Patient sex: F
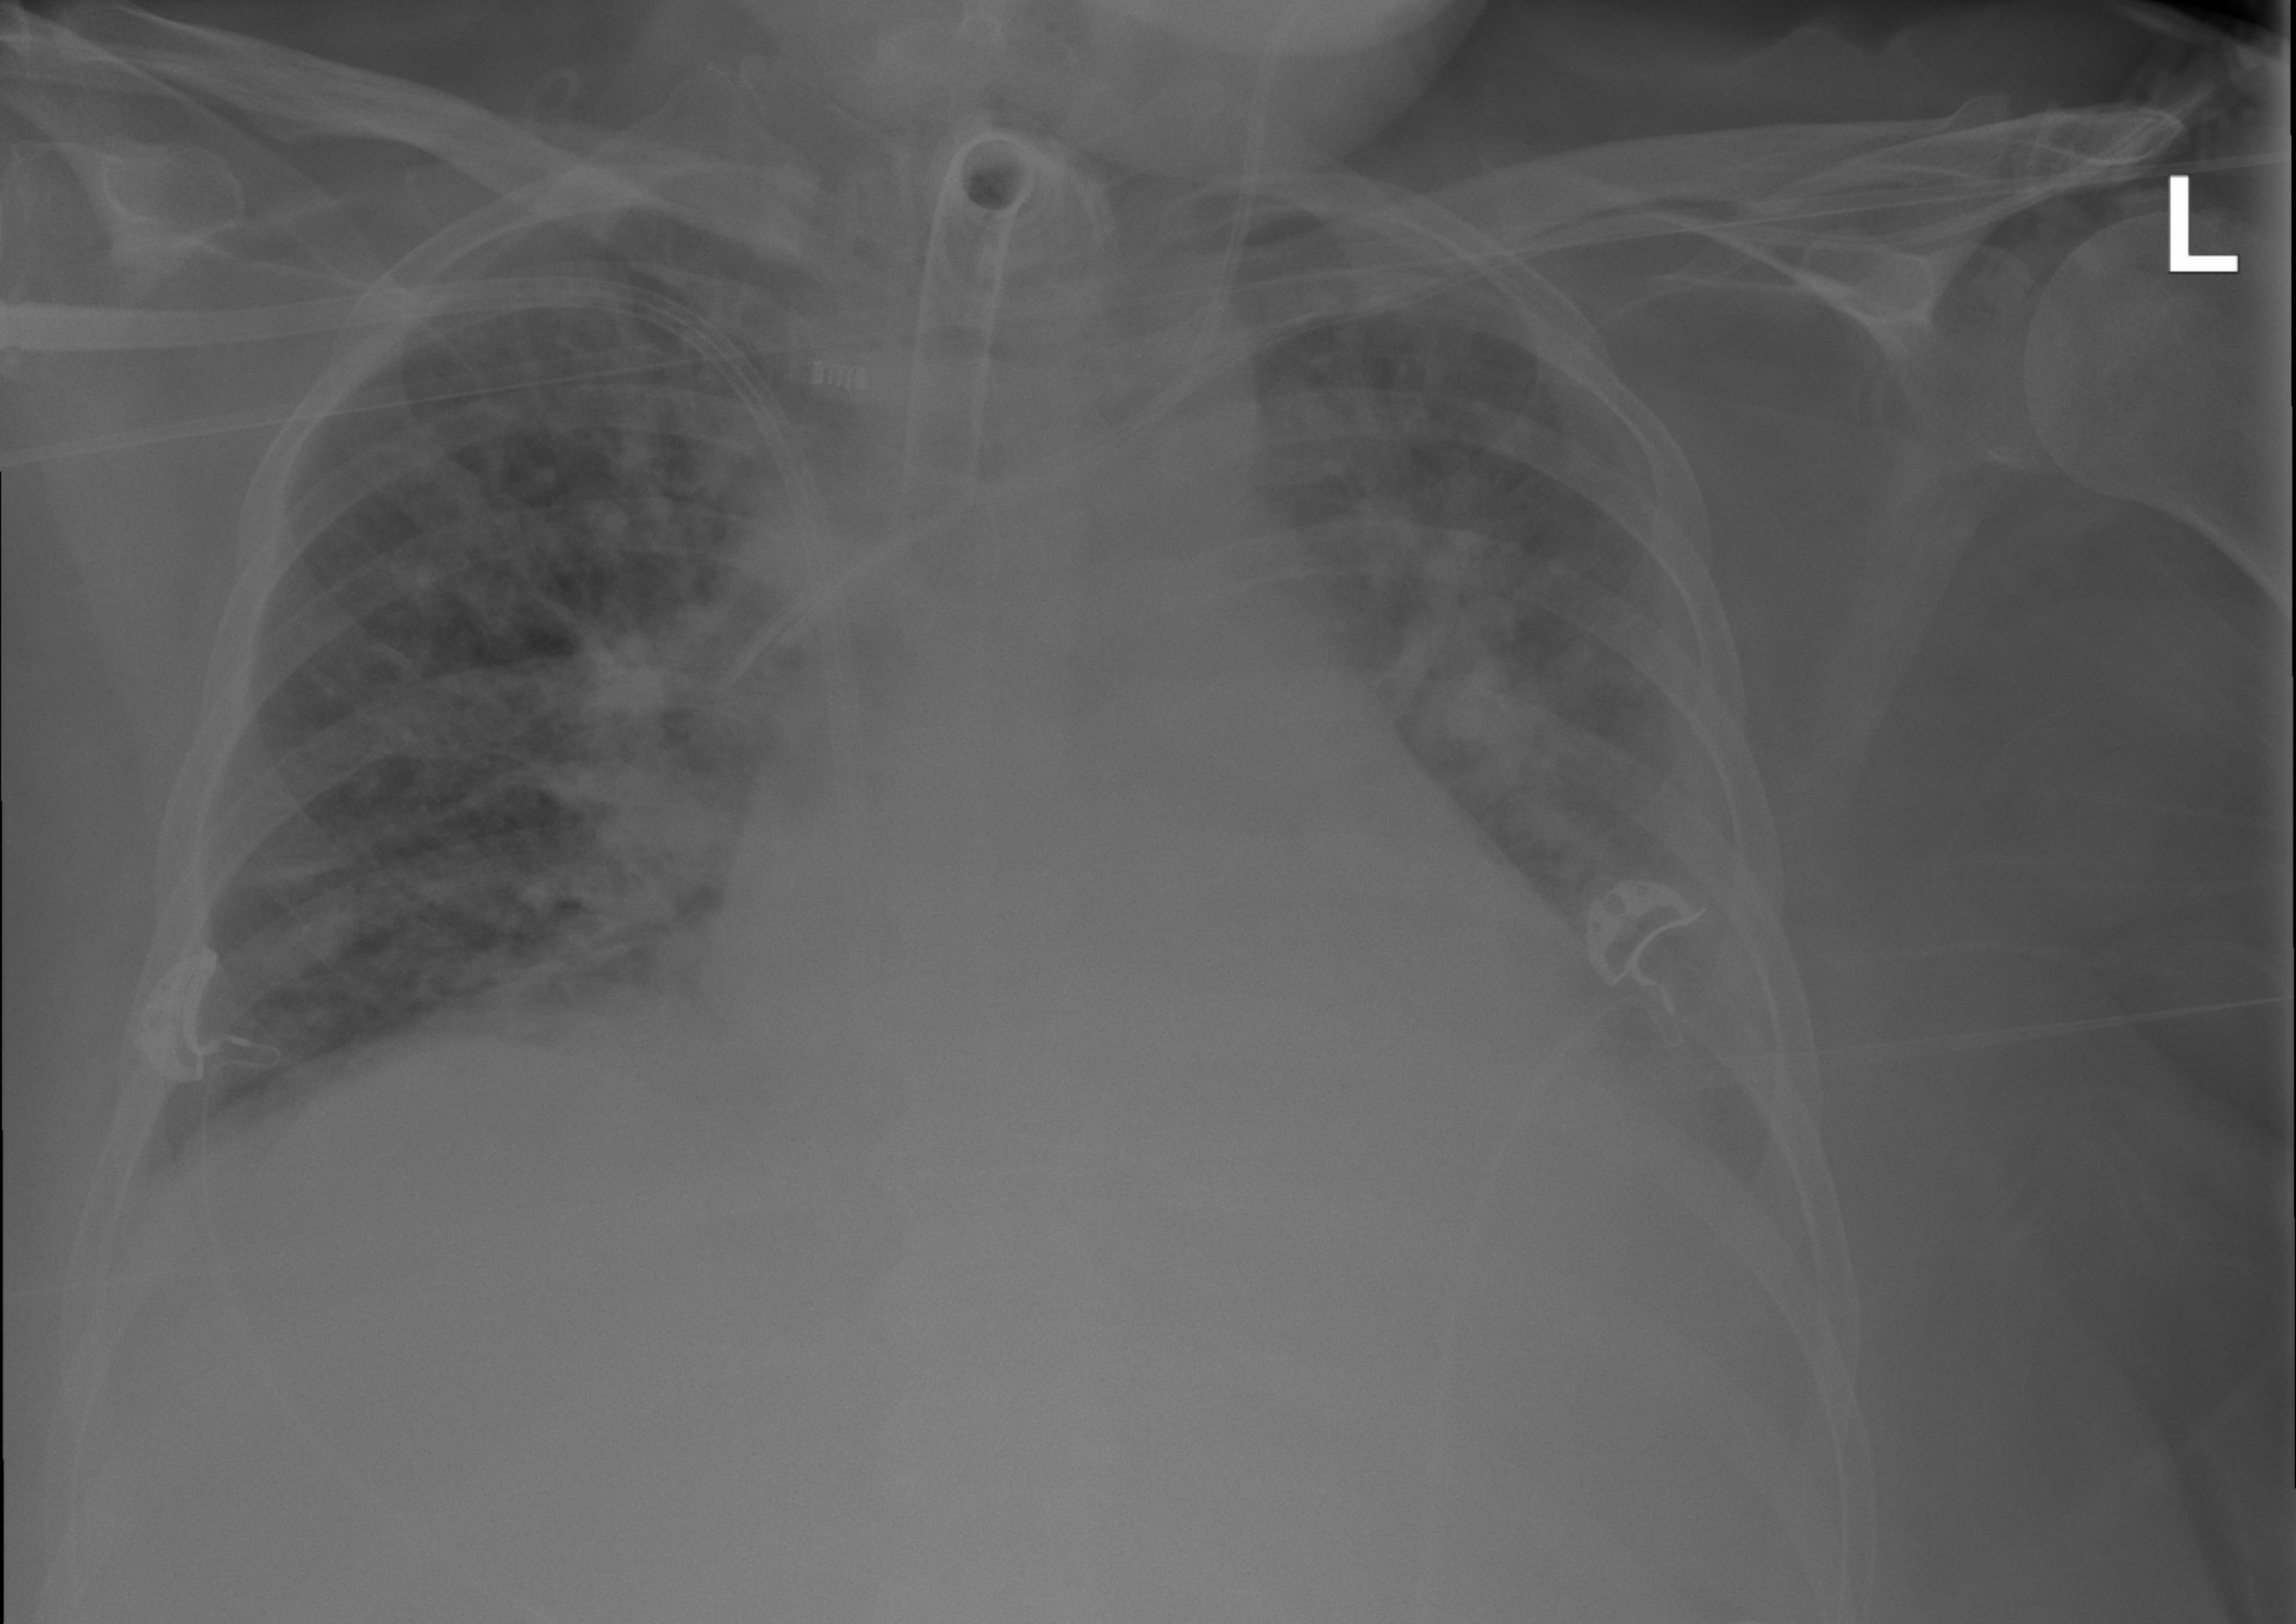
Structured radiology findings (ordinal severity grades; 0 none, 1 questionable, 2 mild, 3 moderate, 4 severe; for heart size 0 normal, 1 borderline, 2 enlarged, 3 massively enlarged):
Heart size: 2
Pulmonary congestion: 2
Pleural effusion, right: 1
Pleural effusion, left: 2
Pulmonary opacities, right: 3
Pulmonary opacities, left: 3
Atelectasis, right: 2
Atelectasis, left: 2